Question: I want to cover existing imageview with another view which just has black background and i want its size to be equal to the imageview but the height doesn't work properly
That's my code :
'''
<RelativeLayout
android:layout_width="match_parent"
android:layout_height="match_parent"
android:background="#000" >
<ImageView
android:id="@+id/feedImage"
android:layout_width="fill_parent"
android:layout_height="wrap_content"
android:layout_gravity="center"
android:adjustViewBounds="true"
android:scaleType="fitXY"
android:src="@drawable/cover" />
<RelativeLayout
android:id="@+id/playBackground"
android:layout_width="fill_parent"
android:layout_height="fill_parent"
android:layout_centerInParent="true"
android:background="#75000000" >
<ImageView
android:id="@+id/playIcon"
android:layout_width="110dp"
android:layout_height="110dp"
android:layout_centerInParent="true"
android:adjustViewBounds="true"
android:scaleType="fitXY"
android:src="@drawable/play" />
</RelativeLayout>
</RelativeLayout>
'''
That's the result :

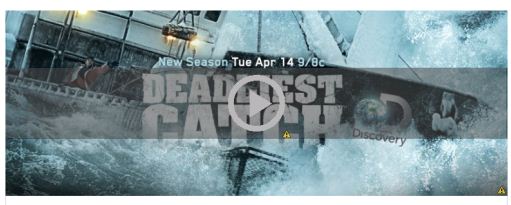
Answer: '''
<FrameLayout
android:layout_width="match_parent"
android:layout_height="match_parent"
android:background="#000" >
<ImageView
android:id="@+id/feedImage"
android:layout_width="match_parent"
android:layout_height="match_parent"
android:layout_gravity="center"
android:adjustViewBounds="true"
android:scaleType="fitXY"
android:src="@drawable/cover" />
<RelativeLayout
android:id="@+id/playBackground"
android:layout_width="fill_parent"
android:layout_height="fill_parent"
android:layout_centerInParent="true"
android:background="#75000000" >
<ImageView
android:id="@+id/playIcon"
android:layout_width="110dp"
android:layout_height="110dp"
android:layout_centerInParent="true"
android:adjustViewBounds="true"
android:scaleType="fitXY"
android:src="@drawable/play" />
</RelativeLayout>
</FrameLayout>
'''